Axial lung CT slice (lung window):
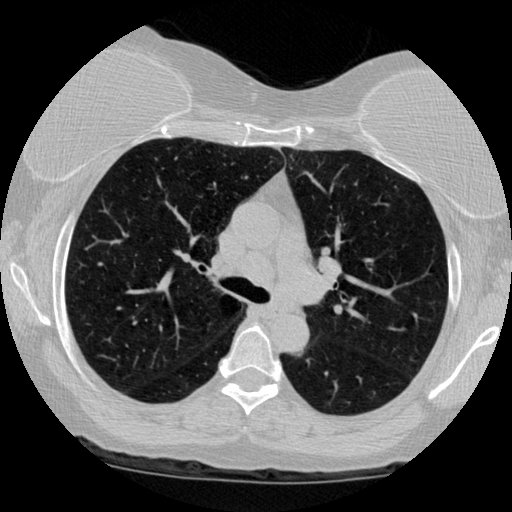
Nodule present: no